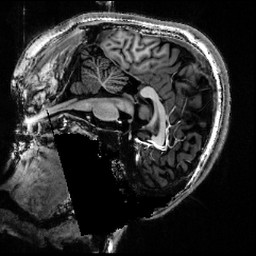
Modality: T1w
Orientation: sagittal
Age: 25
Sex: male